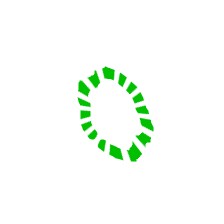
Shape: circle